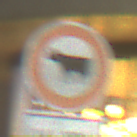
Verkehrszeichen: VerbotViehtrieb
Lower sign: ZeitangabenOhneBeschraenkungAufWochentage1
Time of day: Night
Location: Outdoor (Urban)
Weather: PartlyCloudy
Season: NotSpecified
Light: Artificial